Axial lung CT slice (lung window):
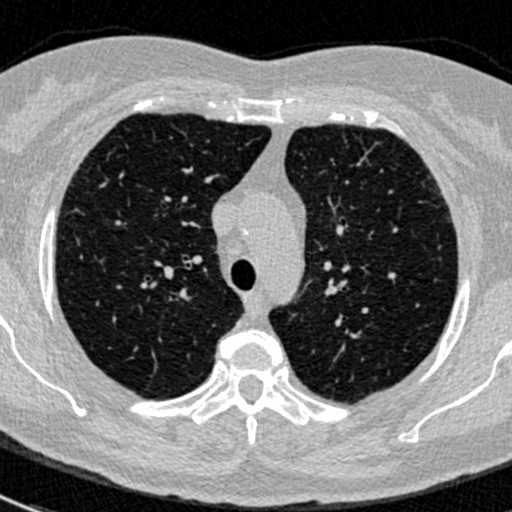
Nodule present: no